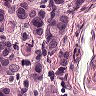
Metastatic tissue present: yes